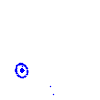
Particle: pion